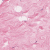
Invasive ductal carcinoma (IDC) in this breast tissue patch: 0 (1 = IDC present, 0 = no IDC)